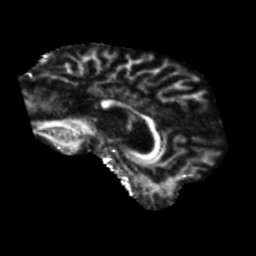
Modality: FA
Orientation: sagittal
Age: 58
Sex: male
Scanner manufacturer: siemens
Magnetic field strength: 3 T
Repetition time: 5.25 s
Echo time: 0.08 s